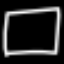
Label: square